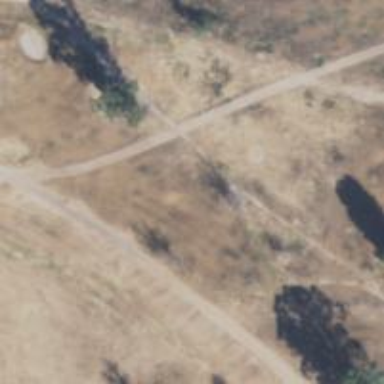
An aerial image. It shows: Path for golf carts.